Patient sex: M
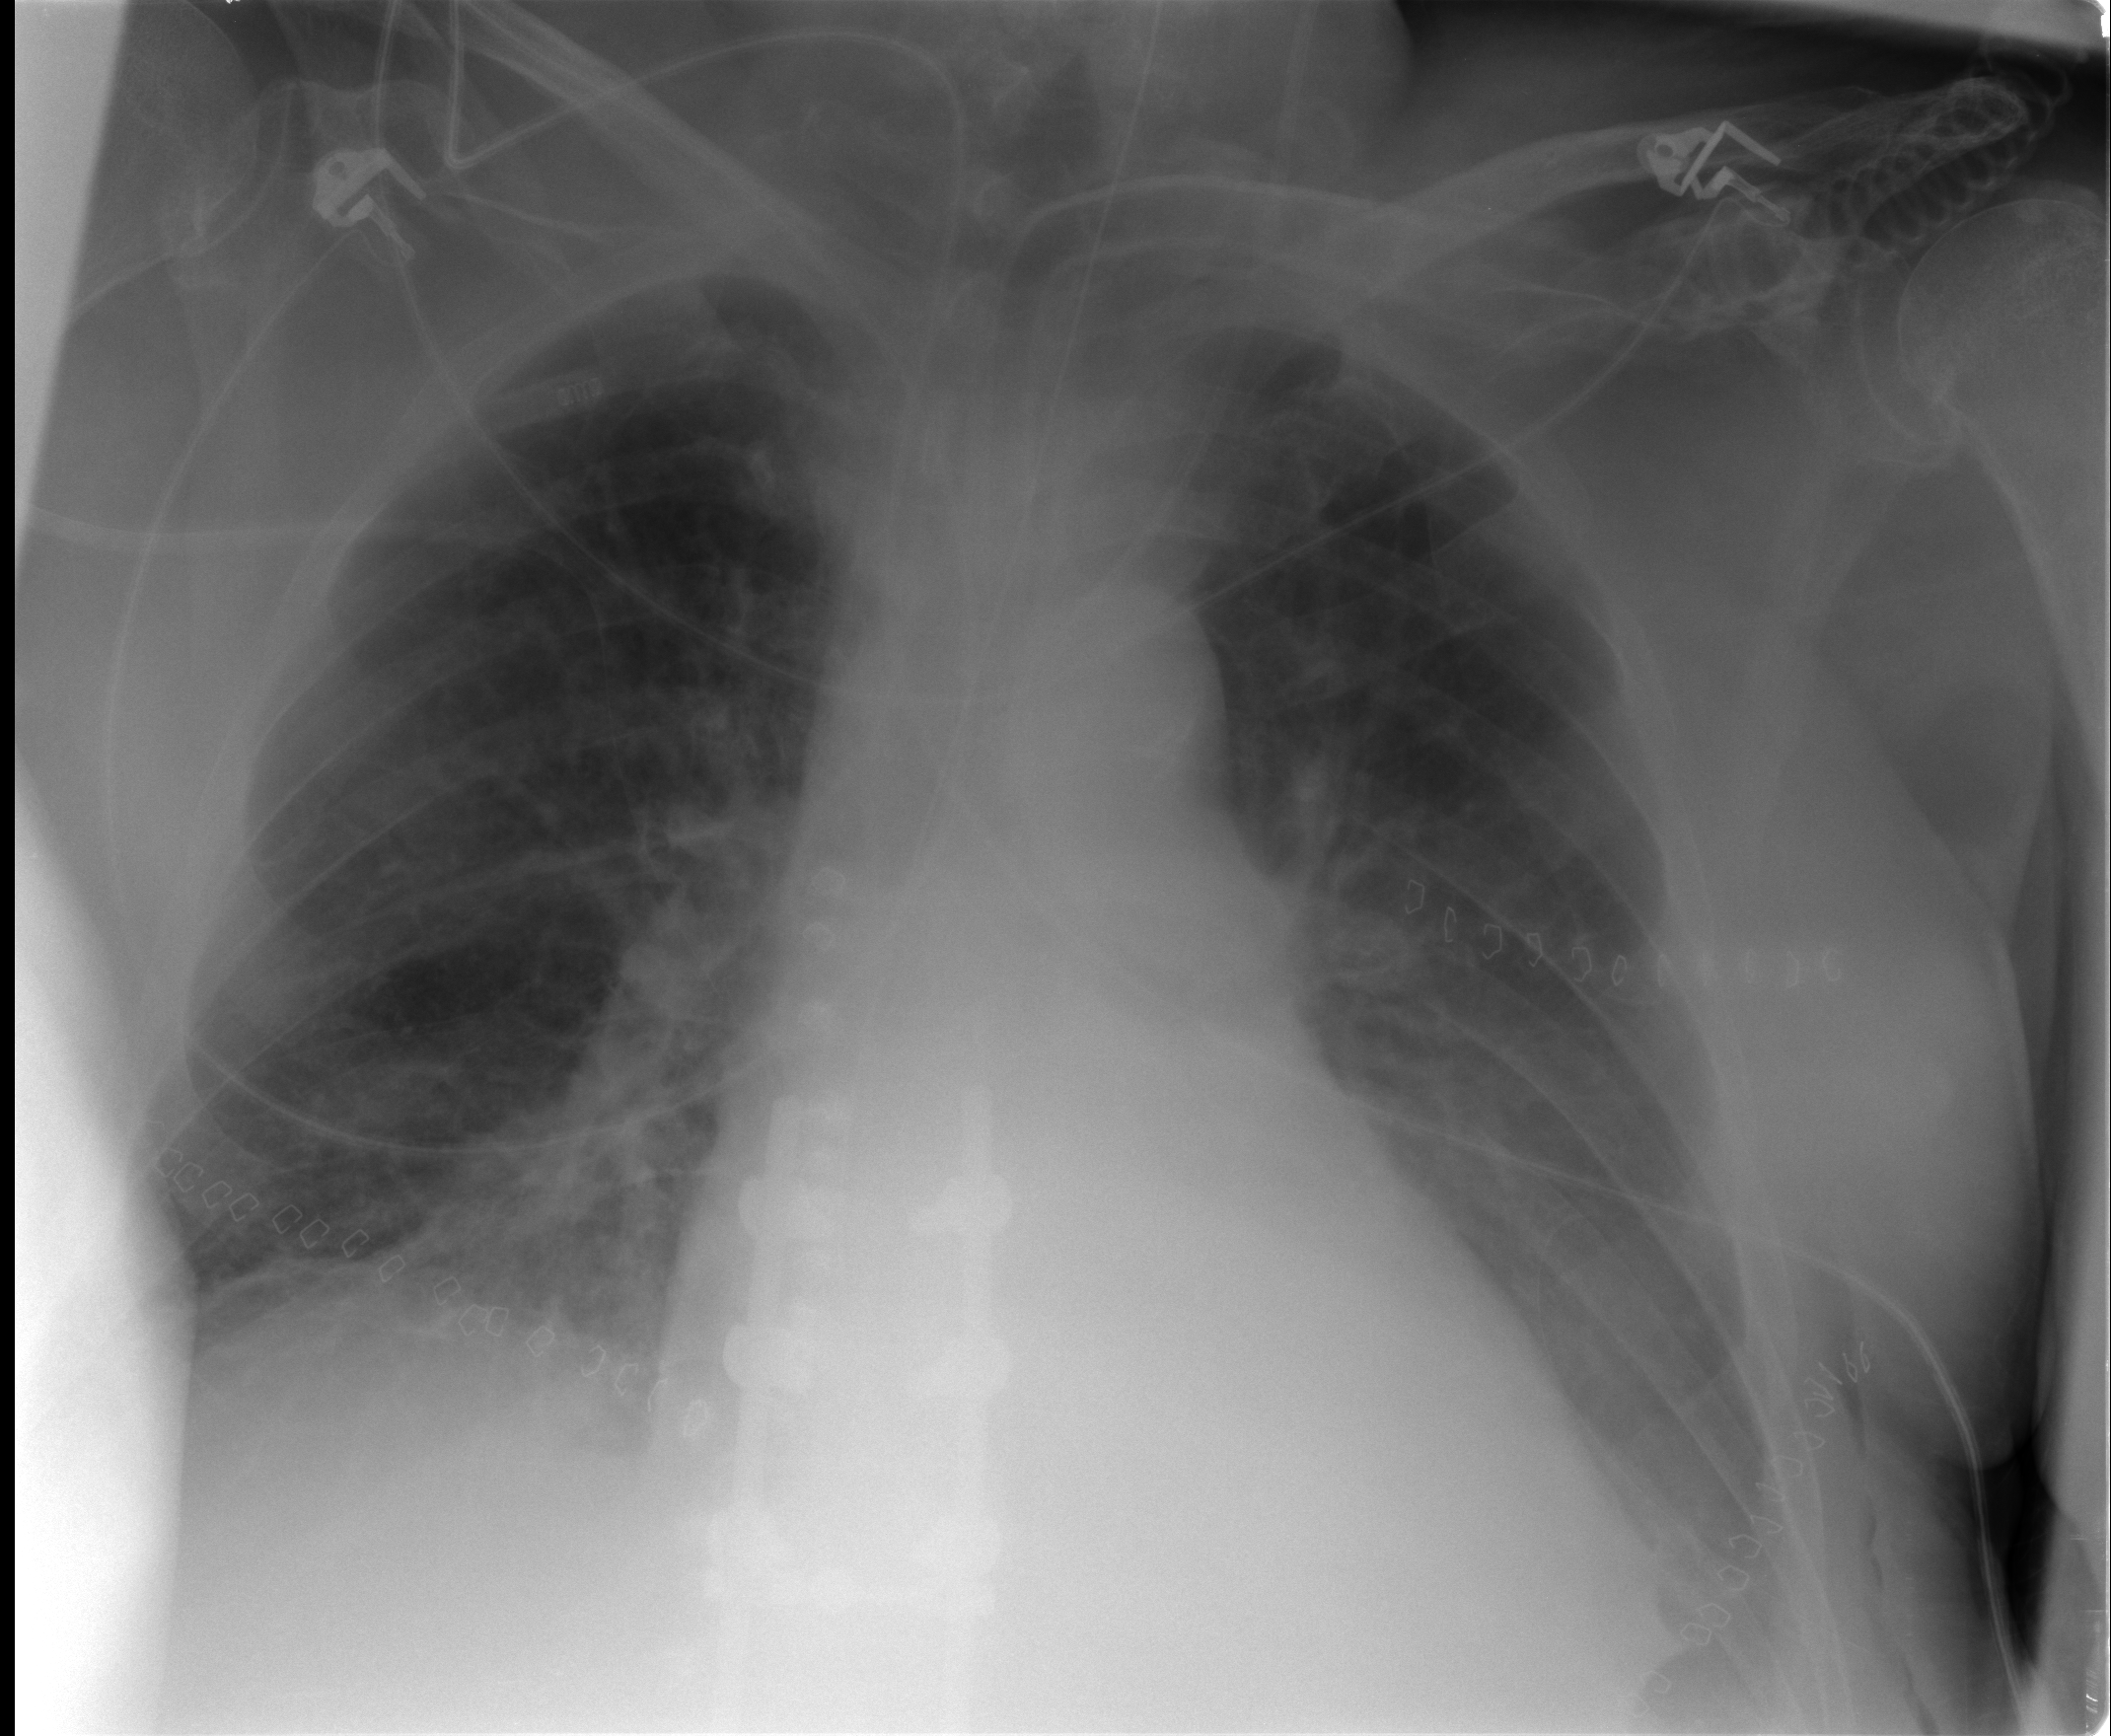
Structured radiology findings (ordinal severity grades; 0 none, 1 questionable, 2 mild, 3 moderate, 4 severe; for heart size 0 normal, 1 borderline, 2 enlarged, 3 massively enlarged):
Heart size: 2
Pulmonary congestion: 0
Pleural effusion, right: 0
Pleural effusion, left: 2
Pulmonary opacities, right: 2
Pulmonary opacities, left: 0
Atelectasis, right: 2
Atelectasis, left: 2